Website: crate-barrel
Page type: customer-info-address
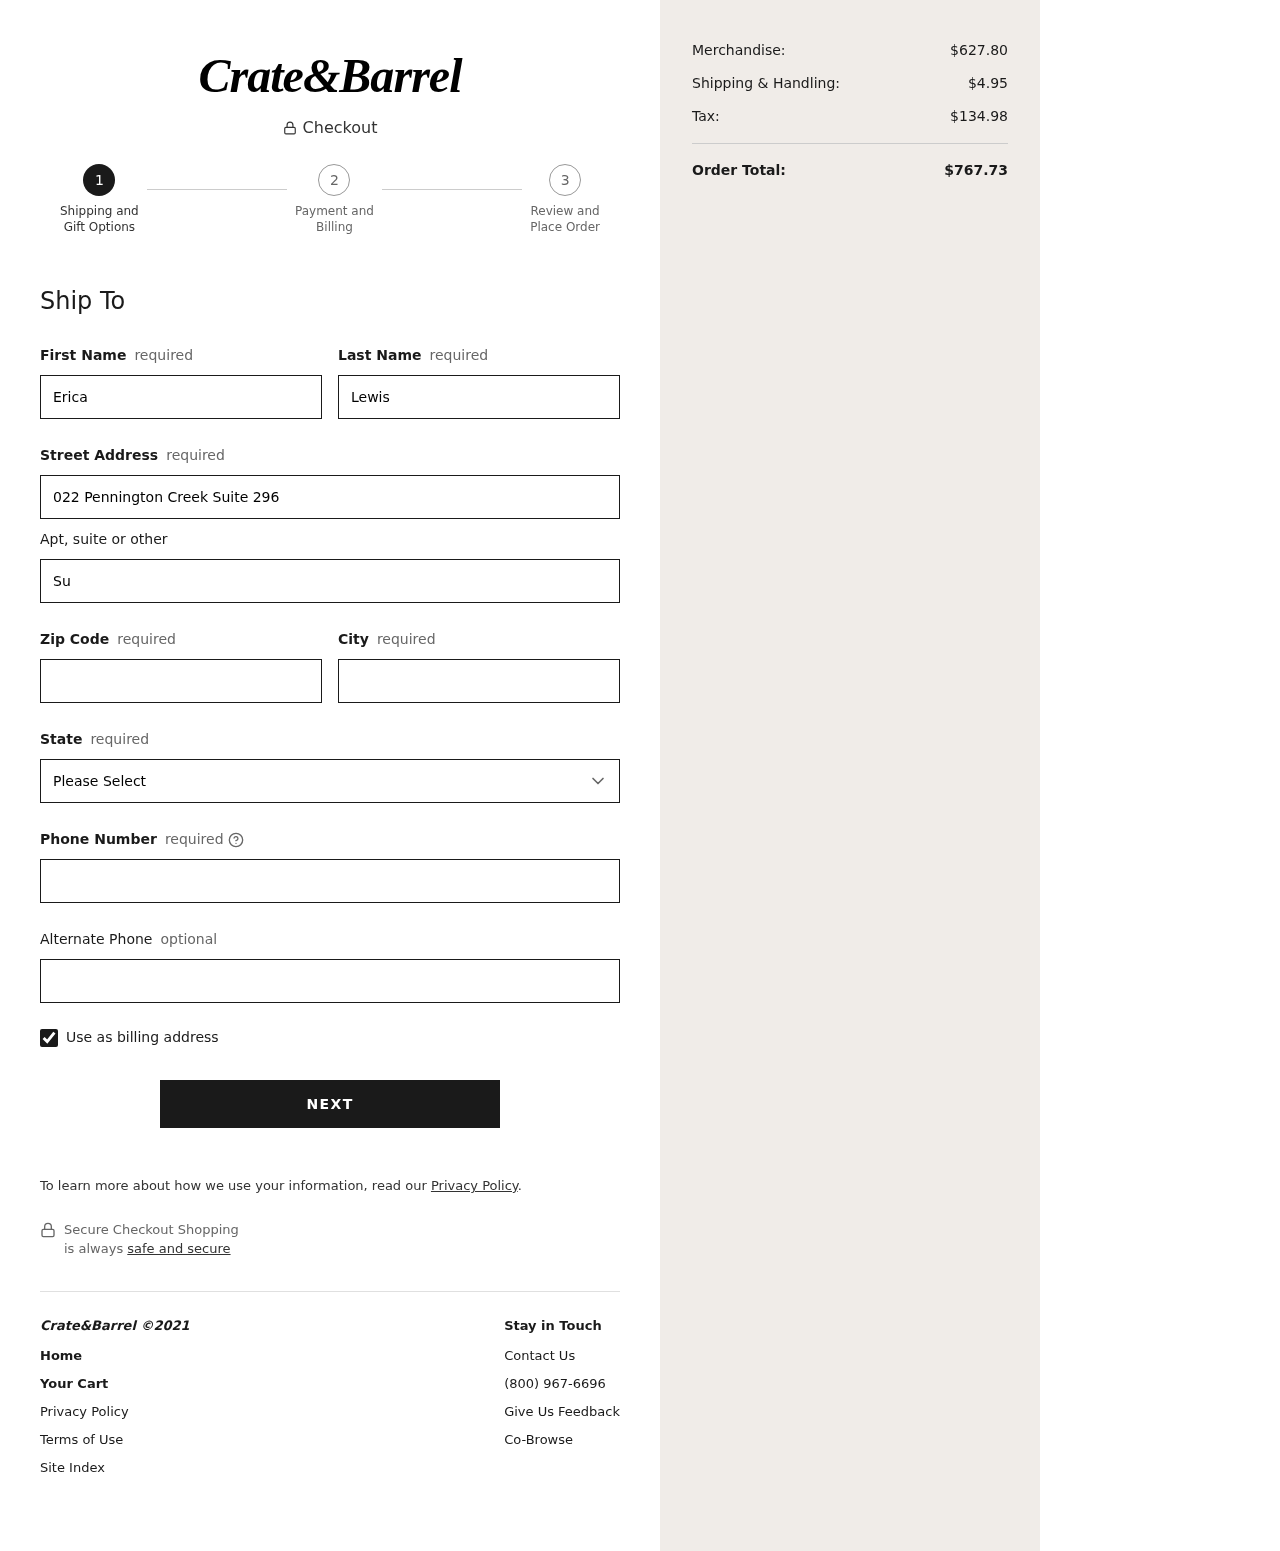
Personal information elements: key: PII_STATE
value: PW
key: PII_FIRSTNAME
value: Erica
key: PII_LASTNAME
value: Lewis
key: PII_STREET
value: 022 Pennington Creek Suite 296
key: PII_STREET2
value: Suite 475
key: PII_POSTCODE
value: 41942
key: PII_CITY
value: Zunigaside
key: PII_PHONE
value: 9502065269
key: PII_PHONE_ALT
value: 4185574662
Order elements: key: ORDER_SUBTOTAL
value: $627.80
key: ORDER_SHIPPING_COST
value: $4.95
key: ORDER_TAX
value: $134.98
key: ORDER_TOTAL
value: $767.73